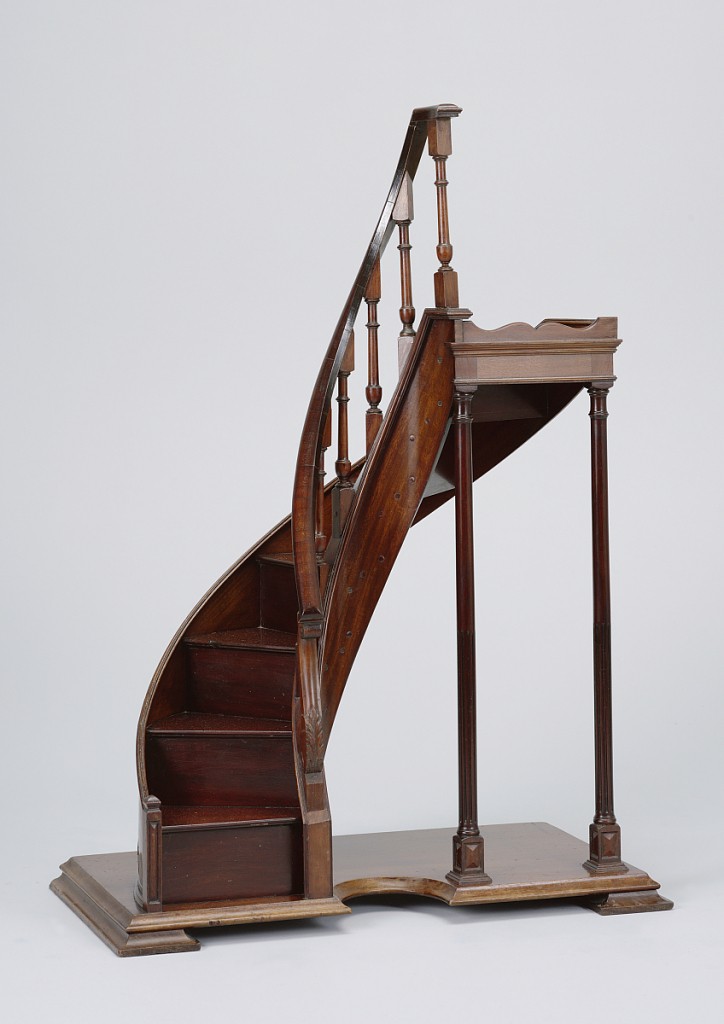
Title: staircase model
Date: mid-19th century
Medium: Mahogany
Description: Slightly semi-circular staircase model with banister.